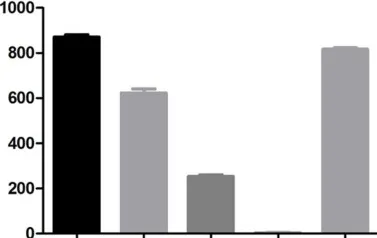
Immune profiling and MART-1 distribution in CSF-470 vaccination site biopsy from patient #1. Formalin-fixed, paraffin-embedded tissue sections were stained with appropriate antibodies, amplified with avidin-biotin-peroxidase (ABC) system (Vectastain, Vector Labs), and revealed with 3,3'-diaminobenzidine. Quantification of the immune infiltrate (n. Cells/mm2 tissue surface, mean +- SD, two determinations) (G). Bars = 50 mum. Antibodies: CD8 (clone C8/144, Dako, CA, USA), CD20 (clone L26, Dako), CD4 (clone 1F6, Novocastra, Wetzlar, Germany), Foxp3 (clone 236A/E7, Abcam, MA, USA), MART-1 (clone A103, Dako), CD11c (clone EP1347Y, Abcam).
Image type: pathology (immunostaining)